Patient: sex M, age 73
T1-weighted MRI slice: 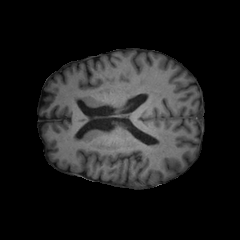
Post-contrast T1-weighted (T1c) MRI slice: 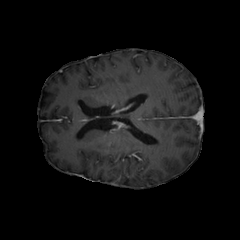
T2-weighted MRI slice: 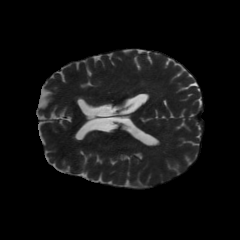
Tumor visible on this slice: yes
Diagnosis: Glioblastoma, IDH-wildtype
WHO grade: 4